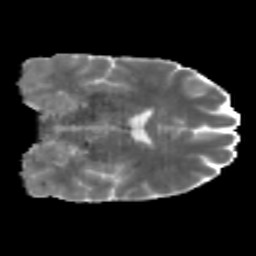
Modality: MD
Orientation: coronal
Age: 46
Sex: male
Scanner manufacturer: siemens
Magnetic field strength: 3 T
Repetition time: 5 s
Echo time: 0.092 s